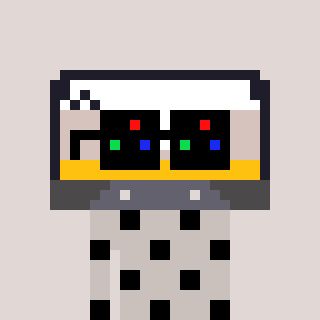
a pixel art character with square black sunglasses, a cassette tape-shaped head and a foggrey-colored body on a warm background